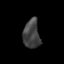
Tissue: skin
Cell type: Epithelial cells
Senescence score: 0.238
Nuclear area (px): 470
Mean DAPI intensity: 66.228